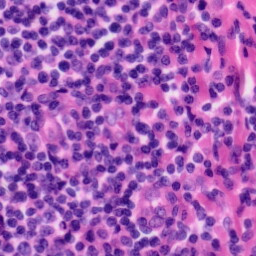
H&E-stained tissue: Tonsil